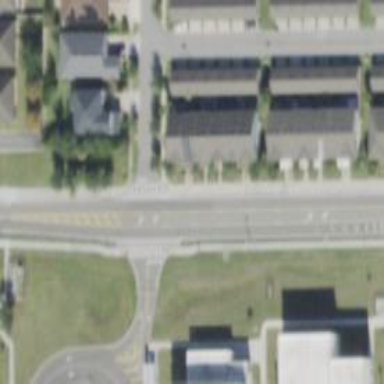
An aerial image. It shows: Marked crossing on the road.